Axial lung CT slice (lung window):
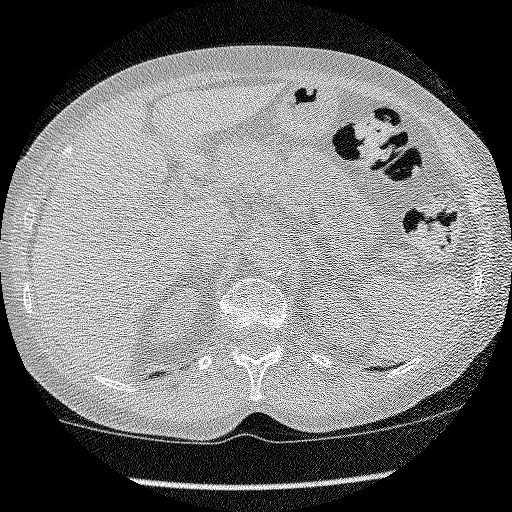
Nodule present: no